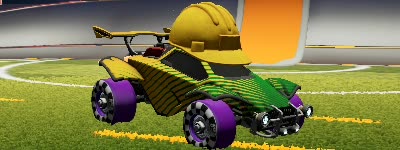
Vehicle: octane